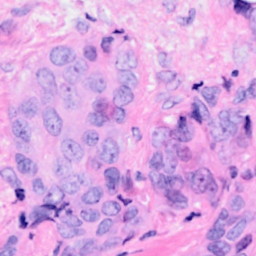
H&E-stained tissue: Breast